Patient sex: M
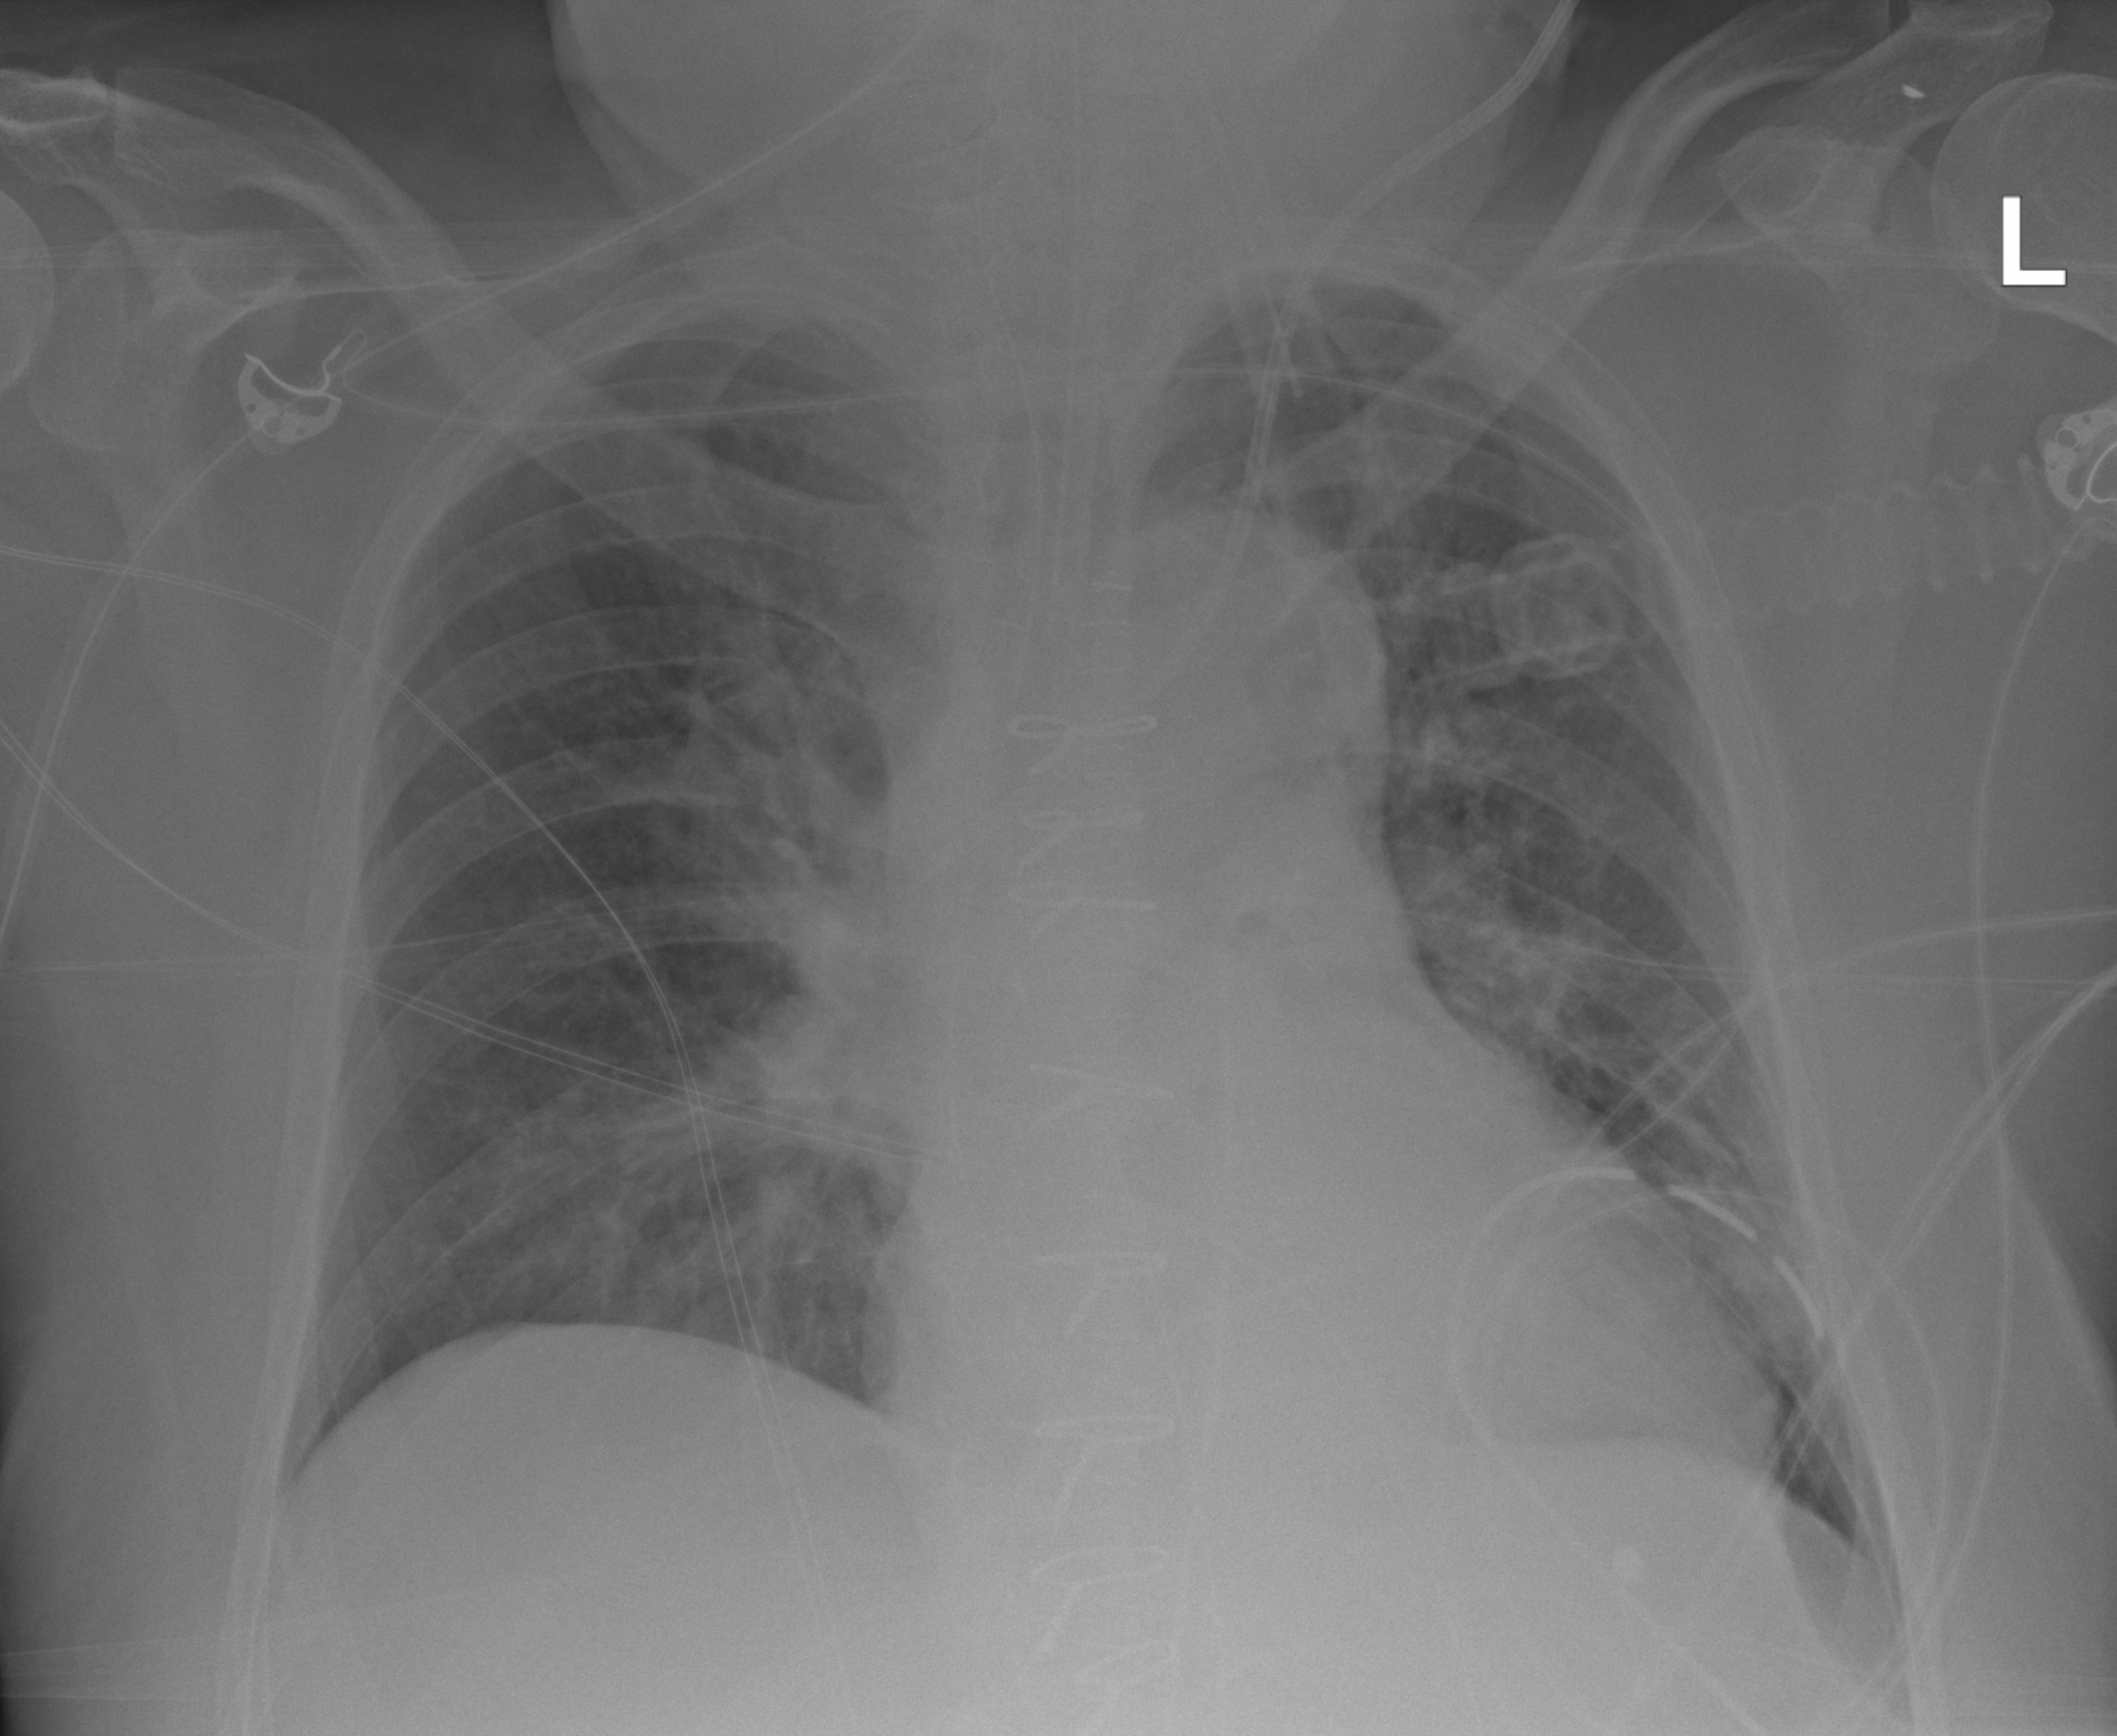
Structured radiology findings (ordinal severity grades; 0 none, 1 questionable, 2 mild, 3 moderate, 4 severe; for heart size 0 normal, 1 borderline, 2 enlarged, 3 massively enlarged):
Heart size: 1
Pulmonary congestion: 1
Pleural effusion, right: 0
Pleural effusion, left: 2
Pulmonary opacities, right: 2
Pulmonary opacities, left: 0
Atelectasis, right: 2
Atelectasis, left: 2